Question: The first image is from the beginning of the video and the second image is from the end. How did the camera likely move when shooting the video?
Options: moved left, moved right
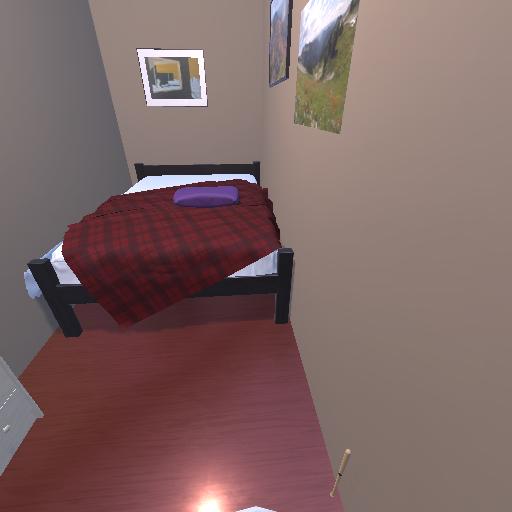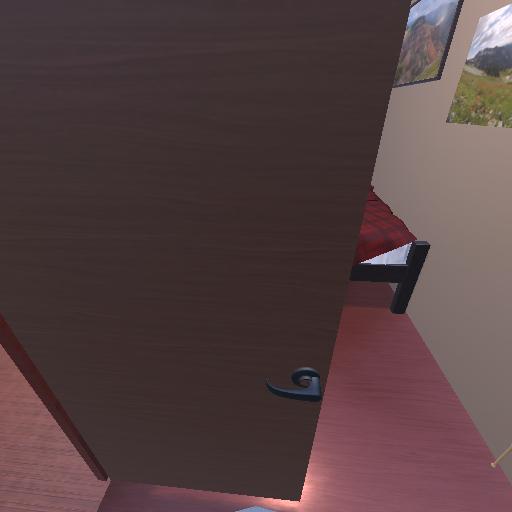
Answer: moved left